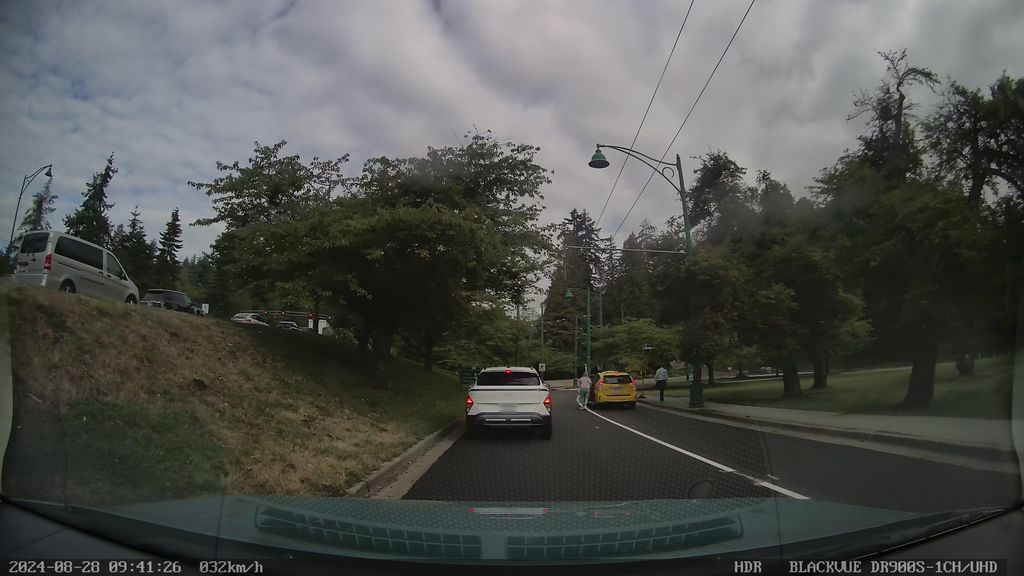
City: vancouver